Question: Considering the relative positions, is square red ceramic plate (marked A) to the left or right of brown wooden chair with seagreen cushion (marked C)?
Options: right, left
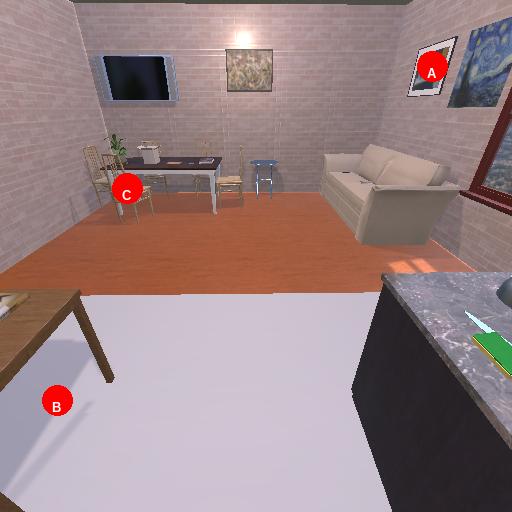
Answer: right